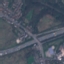
Land use / land cover: Highway